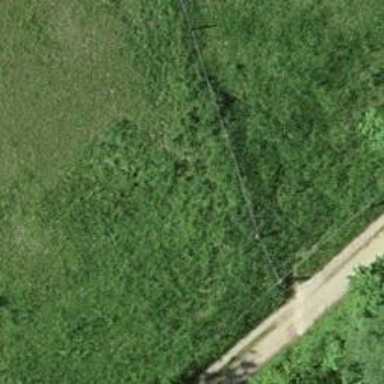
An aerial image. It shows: Pipeline marker.